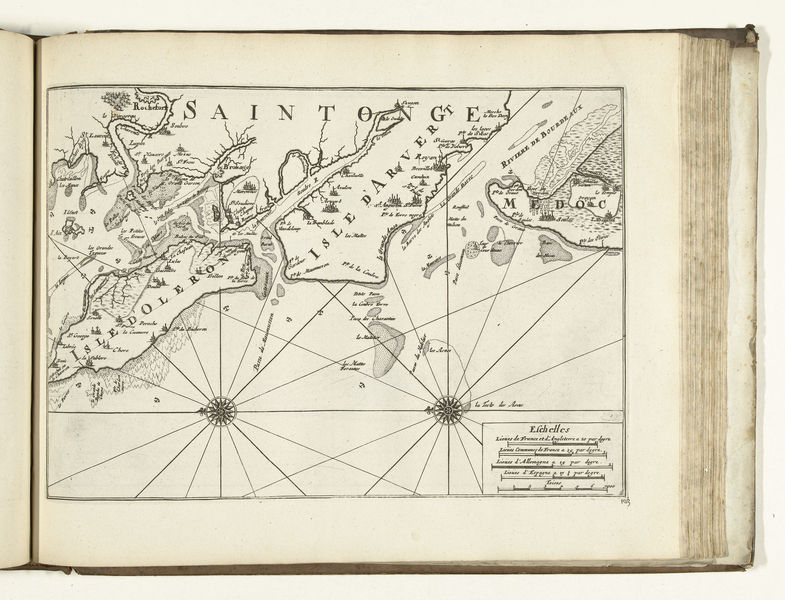
Titel: Kaart van de Franse westkust bij Rochefort
Standort: Amsterdam
Institution: Rijksmuseum
Schlagwörter: france, ocean, sea, water, island, river, french, map, book, isle, key, shoreline, legend, topography, nautical, rivers, islands, coastline, labels, compass rose, delta, saintonge, doleron, isle darvar, medoc, cartography, history book, old bok, and nlet, isle d'oleron, isle d'arvert